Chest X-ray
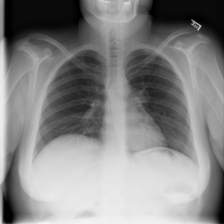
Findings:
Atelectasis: positive
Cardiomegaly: negative
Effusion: negative
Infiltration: negative
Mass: negative
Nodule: negative
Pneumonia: negative
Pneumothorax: negative
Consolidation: negative
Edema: negative
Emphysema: negative
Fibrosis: negative
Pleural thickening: negative
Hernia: negative